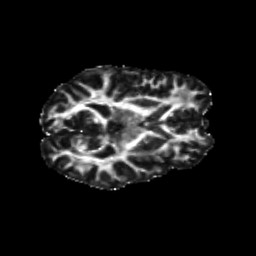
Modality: FA
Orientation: axial
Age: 21
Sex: female
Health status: healthy
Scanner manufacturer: siemens
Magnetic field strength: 3 T
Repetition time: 8.6 s
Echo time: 0.095 s